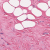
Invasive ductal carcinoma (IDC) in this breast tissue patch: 0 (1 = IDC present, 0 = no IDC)